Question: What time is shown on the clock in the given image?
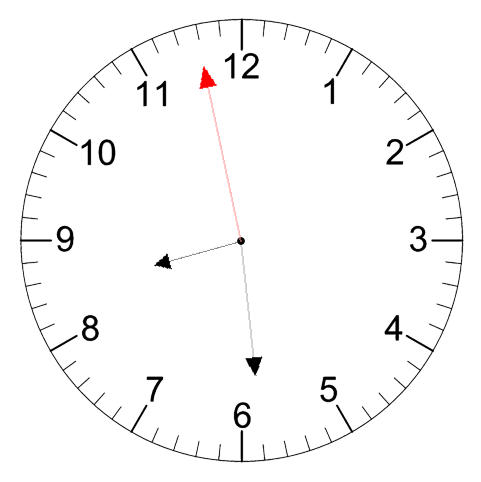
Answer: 08:28:58